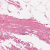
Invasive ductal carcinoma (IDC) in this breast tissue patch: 0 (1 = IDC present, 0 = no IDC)